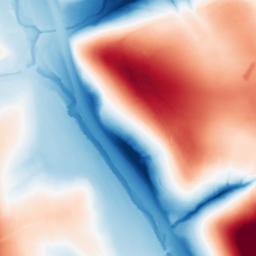
Category: classical
Decomposition family: gaussian
Decomposition parameters: sigma: 50
Upsampling method: quadratic
Upsampling parameters: scale: 8
Upsampling scale: 8